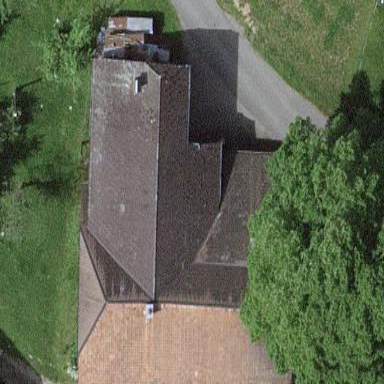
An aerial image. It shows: Farm building.